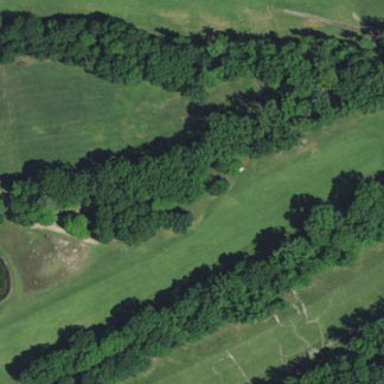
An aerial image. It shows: Golf fairway surrounded by grass.